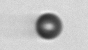
Label: bead